【题型】解答题　【知识点】解析几何　【难度】medium
已知椭圆$\Gamma_1:\frac{x^2}{4}+\frac{y^2}{3}=1$，抛物线$\Gamma_2:y^2=2px(p>0)$与$\Gamma_1$有一个相同的焦点$F$。过点$F$作互相垂直的两条直线$l$与$l'$，直线$l$与$\Gamma_1$交于点$A$、$B$，直线$l'$与$\Gamma_2$交于点$C$、$D$。

(1) 求椭圆$\Gamma_1$的离心率及抛物线$\Gamma_2$的方程；

(2) 若直线$l$的倾斜角为$\frac{3\pi}{4}$，求$AB$中点$M$的坐标；

(3) 四边形$ACBD$的面积是否存在最小值，若存在，求出最小值；若不存在，请说明理由。

\vspace{1em}
【解答】
【答案】(1) 椭圆$\Gamma_1$的离心率$\frac{1}{2}$，抛物线$\Gamma_2:y^2=4x$；

(2) $\left(\frac{4}{7},\frac{3}{7}\right)$；

(3) 存在，最小面积为$8$。

\vspace{1em}

【知识点】椭圆中三角形（四边形）的面积、抛物线中的三角形或四边形面积问题、根据焦点或准线写出抛物线的标准方程、由韦达定理或斜率求弦中点。

\vspace{1em}

【分析】（1）根据椭圆方程写出离心率和右焦点坐标，依题意得$p=2$，可得抛物线方程；

（2）由题设$l:y=-(x-1)$，联立椭圆并应用韦达定理得$x_A+x_B=\frac{8}{7}$，进而有$y_A+y_B=\frac{6}{7}$，即可得中点坐标；

（3）讨论直线$AB$的斜率，斜率存在时，设直线$AB$为$y=k(x-1)$，则直线$CD$为$y=-\frac{1}{k}(x-1)$，分别联立椭圆、抛物线，应用韦达定理及弦长公式、三角形面积公式得到$S_{ACBD}$关于$k$的表达式，即可得结论。

\vspace{1em}

【详解】（1）由题设$\Gamma_1$的离心率为$\frac{c}{a}=\frac{1}{2}$，且右焦点$F(1,0)$，即为$\Gamma_2:y^2=2px(p>0)$的焦点，

所以$\frac{p}{2}=1\Rightarrow p=2$，所以$\Gamma_2:y^2=4x$，

综上，椭圆$\Gamma_1$的离心率$\frac{1}{2}$，抛物线$\Gamma_2:y^2=4x$；

\vspace{1em}

（2）由题设，知$l:y=-(x-1)$，联立$\Gamma_1:\frac{x^2}{4}+\frac{y^2}{3}=1$，则$\frac{x^2}{4}+\frac{(x-1)^2}{3}=1$，

所以$7x^2-8x-8=0$，显然$\Delta>0$，则$x_A+x_B=\frac{8}{7}$，则$y_A+y_B=2-(x_A+x_B)=\frac{6}{7}$，

所以$AB$中点$M$的坐标为$\left(\frac{4}{7},\frac{3}{7}\right)$。

\vspace{1em}

（3）

依题意，若直线$AB$斜率为$0$，则$|AB|=4,|CD|=4$，此时$S_{ACBD}=\frac{1}{2}|AB||CD|=8$；

若直线$AB$斜率不为$0$，设直线$AB$为$y=k(x-1)$，则直线$CD$为$y=-\frac{1}{k}(x-1)$，且$k\neq0$，

联立$y=k(x-1)$与$\frac{x^2}{4}+\frac{y^2}{3}=1$，得$(3+4k^2)x^2-8k^2x+4k^2-12=0$，且$\Delta>0$，

则$x_A+x_B=\frac{8k^2}{3+4k^2}$，$x_Ax_B=\frac{4(k^2-3)}{3+4k^2}$，所以$|AB|=\sqrt{1+k^2}\cdot|x_A-x_B|=\frac{12(1+k^2)}{3+4k^2}$，

联立$y=-\frac{1}{k}(x-1)$与$y^2=4x$，得$x^2-(2+4k^2)x+1=0$，且$\Delta>0$，

则$x_C+x_D=4k^2+2$，$x_Cx_D=1$，所以$|CD|=\sqrt{1+\frac{1}{k^2}}\cdot|x_C-x_D|=4(1+k^2)$，

所以$S_{ACBD}=\frac{1}{2}|AB||CD|=6\times\frac{(k^2+\frac{3}{4})^2+\frac{1}{2}(k^2+\frac{3}{4})+\frac{1}{16}}{3+4k^2}=6\times\left[(k^2+\frac{3}{4})+\frac{1}{16(k^2+\frac{3}{4})}+\frac{1}{2}\right]$，

$\ge6\times\left(2\sqrt{(k^2+\frac{3}{4})\cdot\frac{1}{16(k^2+\frac{3}{4})}}+\frac{1}{2}\right)=6$，而$k^2+\frac{3}{4}>\frac{3}{4}$，即等号不成立，

结合对勾函数性质知：$S_{ACBD}$在$k^2+\frac{3}{4}\in(\frac{3}{4},+\infty)$上递增，即$S_{ACBD}>8$；

综上，$S_{ACBD}\ge8$，且直线$AB$斜率为$0$，面积取得最小值为$8$。
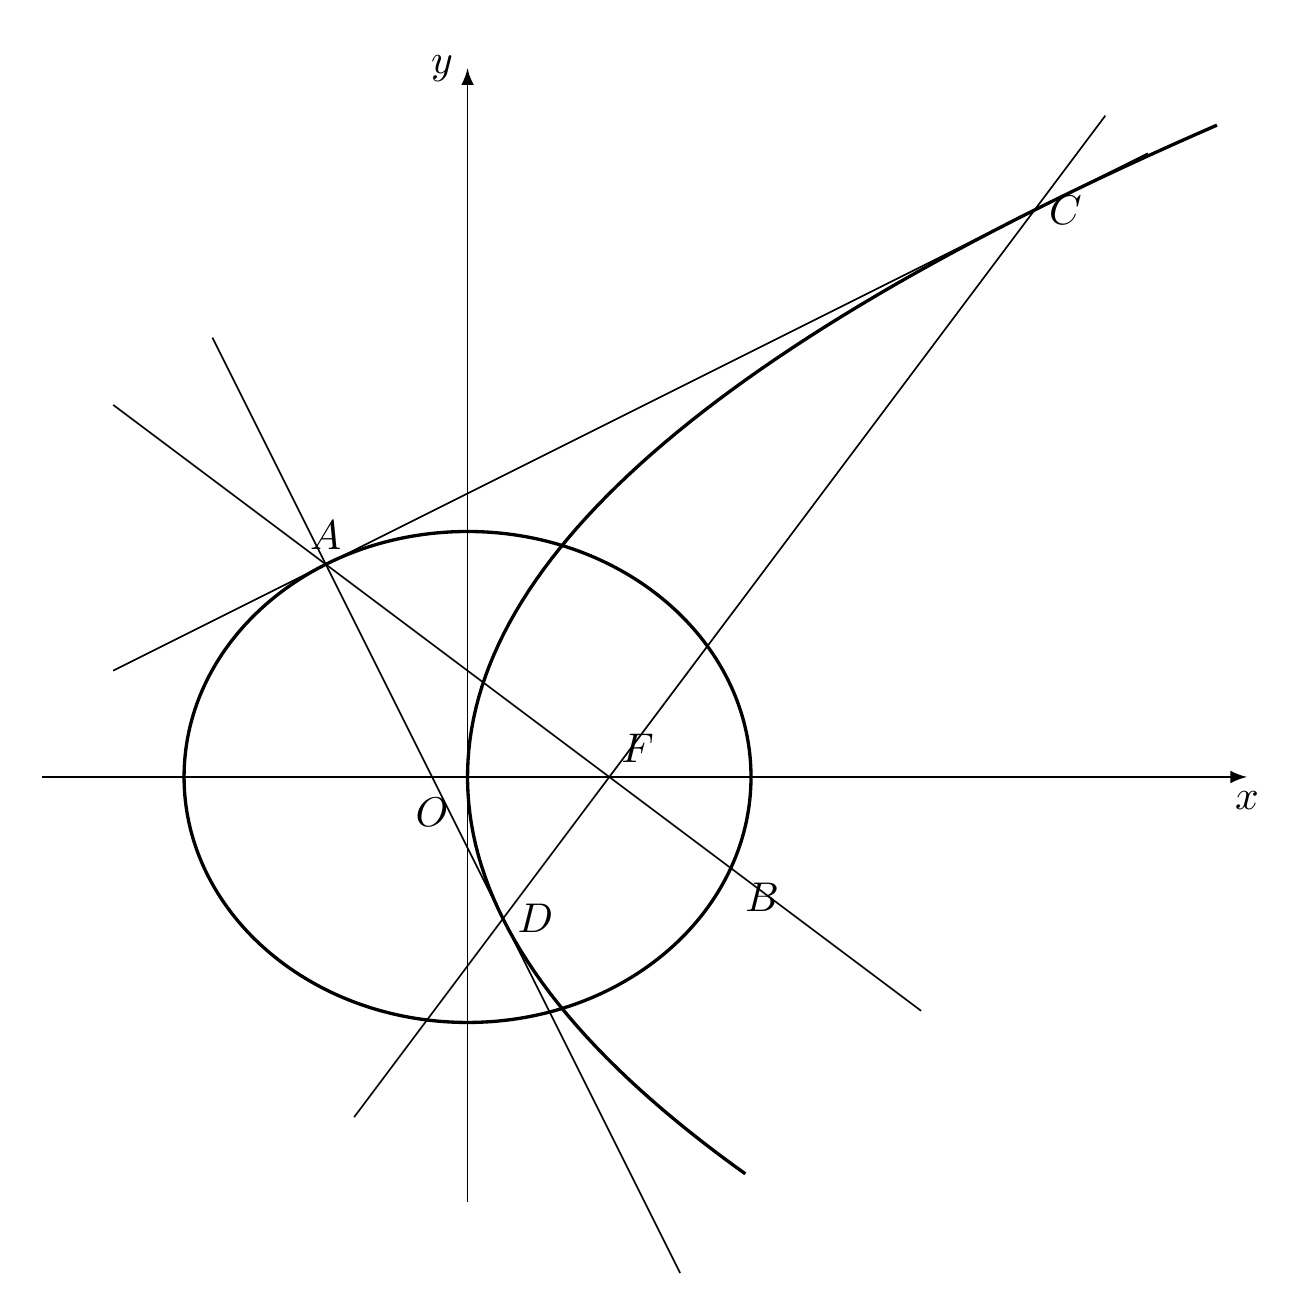